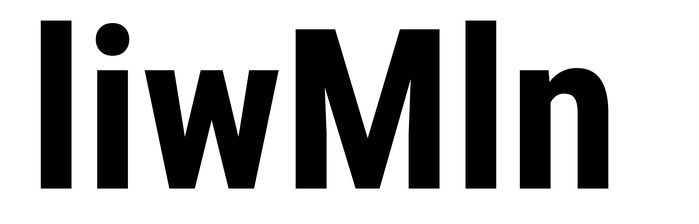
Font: Roboto_Condensed_Bold